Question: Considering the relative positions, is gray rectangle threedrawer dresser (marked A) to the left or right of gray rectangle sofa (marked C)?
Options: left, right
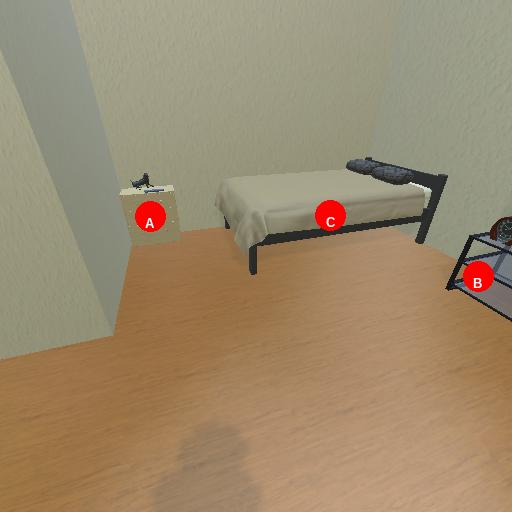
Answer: left